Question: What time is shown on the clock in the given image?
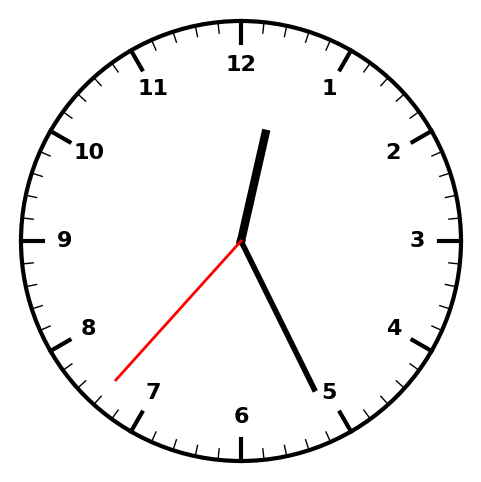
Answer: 12:25:37